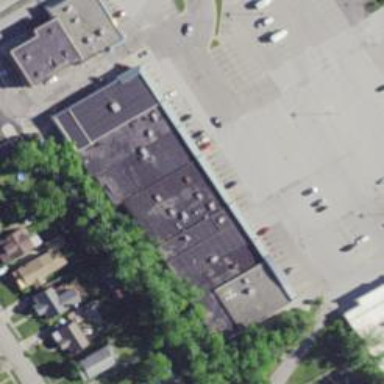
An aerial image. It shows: Supermarket.